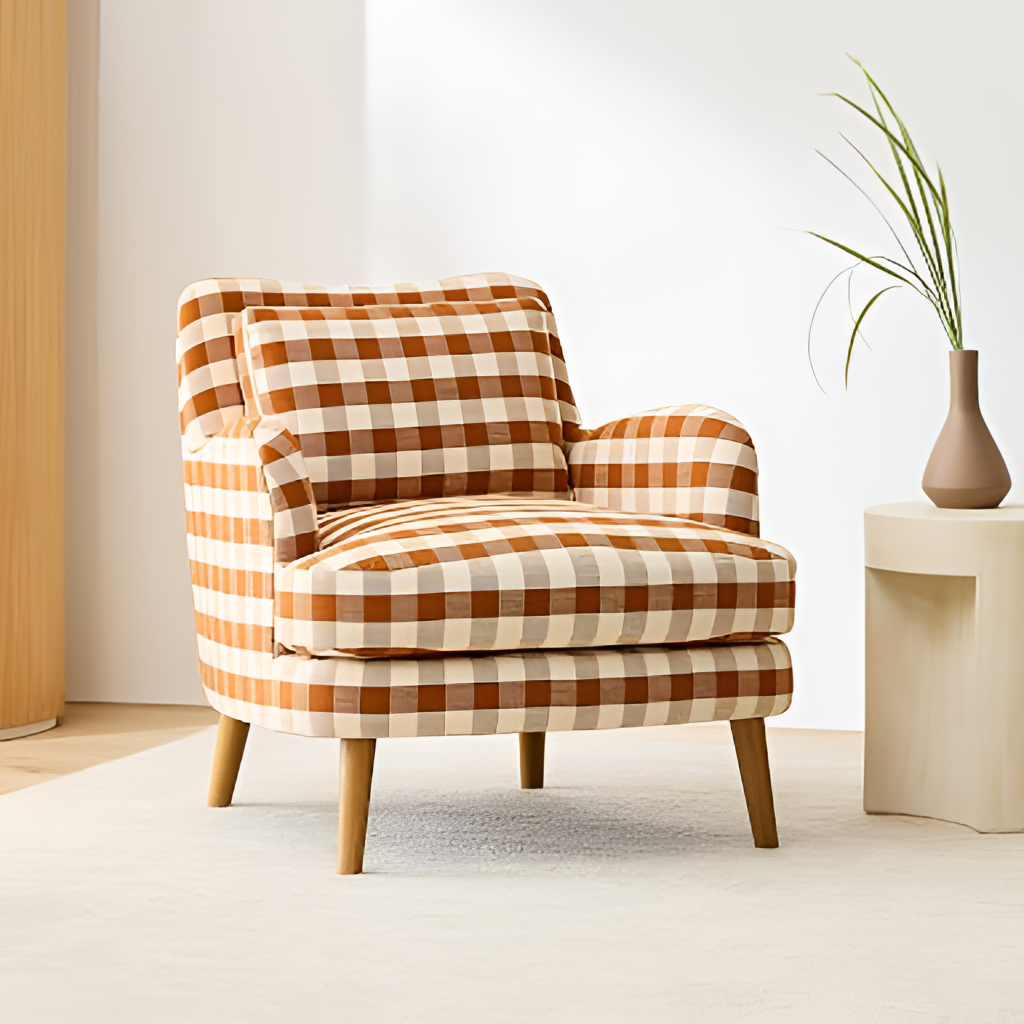
fabric armchair, living room, contemporary, beige fabric flooring, with solid pattern, paint wallpaper, with solid pattern